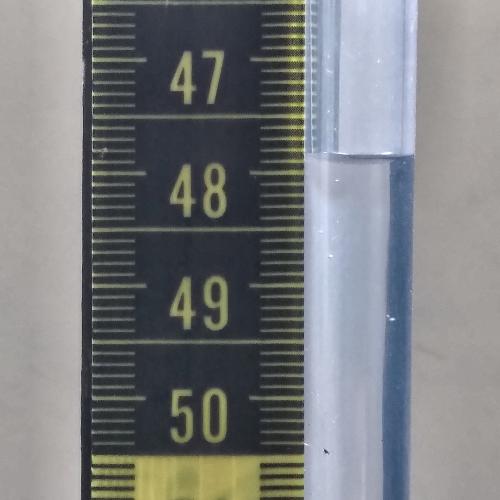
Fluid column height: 47.8 cm